Question: I want to implement search toolbar like in native google maps app. How can I make this? May be there is native way to implement this feature?

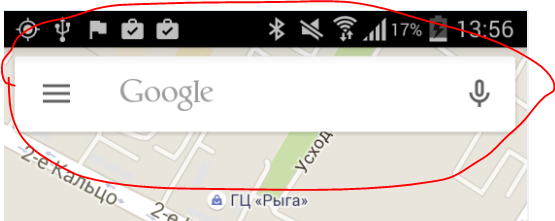
Answer: You should go for use AutoSuggestEditext and give background effect like google have and put left and right image by 'Relativelayout'
Here is example for Auto Suggest for place search .
<URL>
Hope from it you will understand.